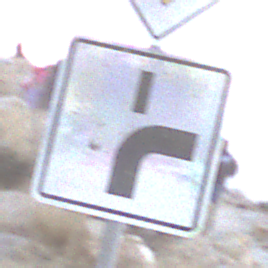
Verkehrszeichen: VerlaufVorfahrtsstrasse8
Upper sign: Vorfahrtsstrasse
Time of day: SunriseSunset
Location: Outdoor (Suburban)
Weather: Clear
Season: NotSpecified
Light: Natural